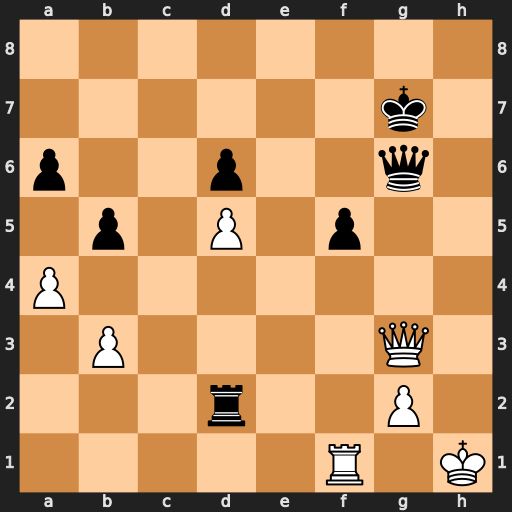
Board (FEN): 8/6k1/p2p2q1/1p1P1p2/P7/1P4Q1/3r2P1/5R1K
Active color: w
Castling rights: -
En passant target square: -
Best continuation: Qc3+ Qf6 Qxd2